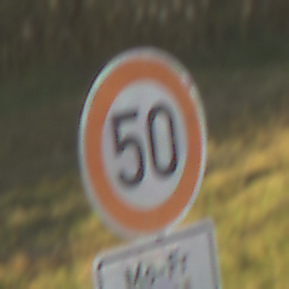
Verkehrszeichen: Geschwindigkeit50
Zusatzzeichen unten: ZeitangabenMitBeschraenkungAufWochentage2
Umgebung: Outdoor, RoadRail
Tageszeit: SunriseSunset
Wetter: Clear
Licht: Natural
Jahreszeit: NotSpecified
Kontrast: HighContrast